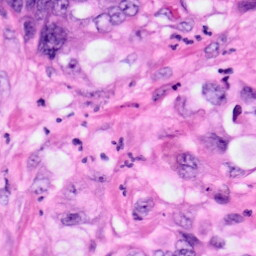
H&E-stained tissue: Pancreatic